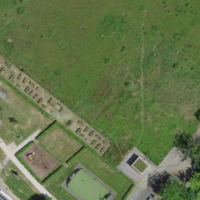
EUNIS habitat code: 52
Species observed at this site:
Trifolium repens